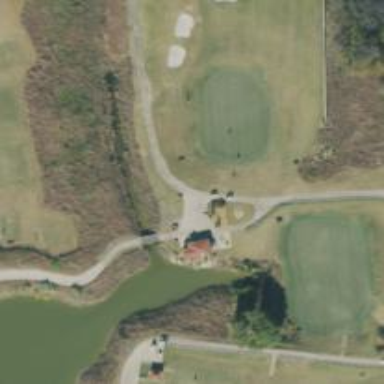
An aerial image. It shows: Path bridge on golf course.